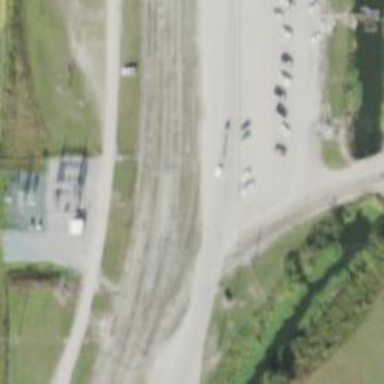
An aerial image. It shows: Disused railway spur line.